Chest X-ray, AP view. Patient: 30 years old, sex F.
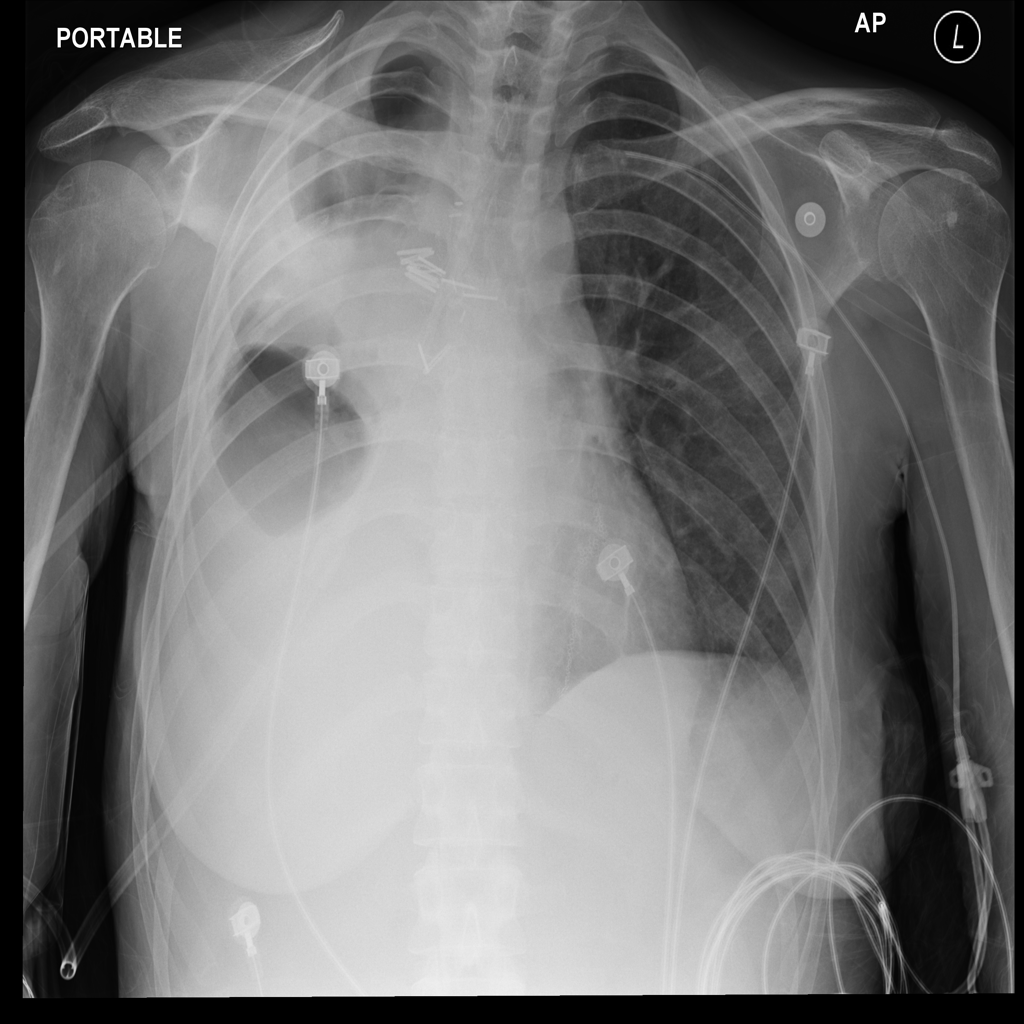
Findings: No Finding